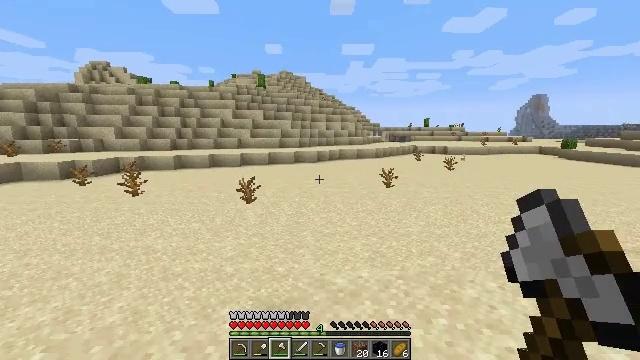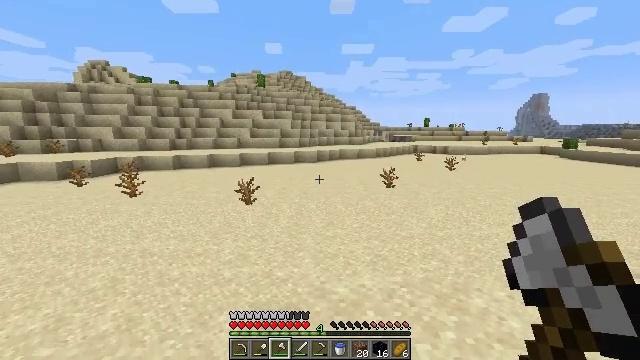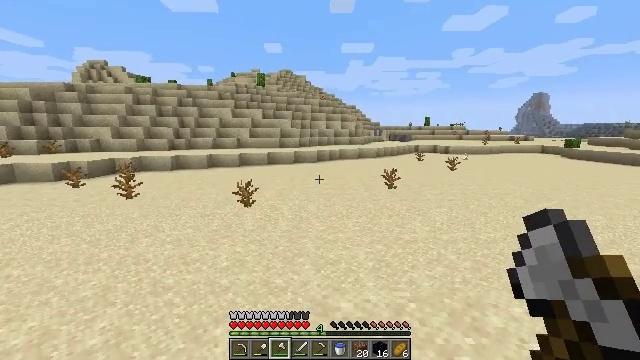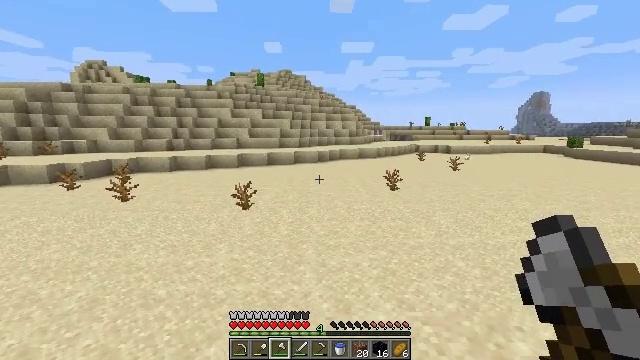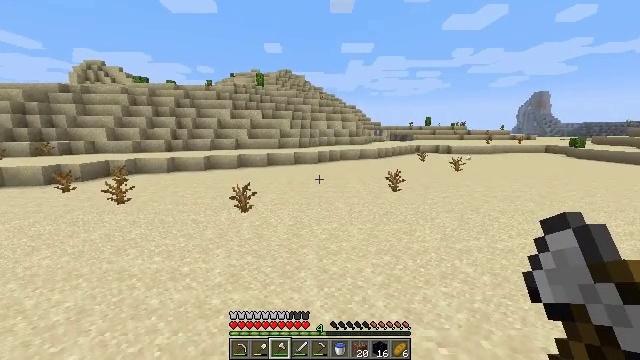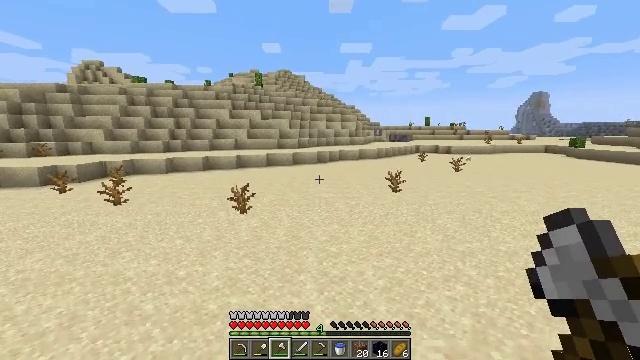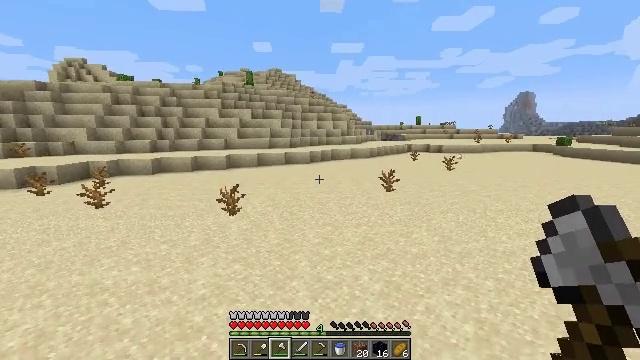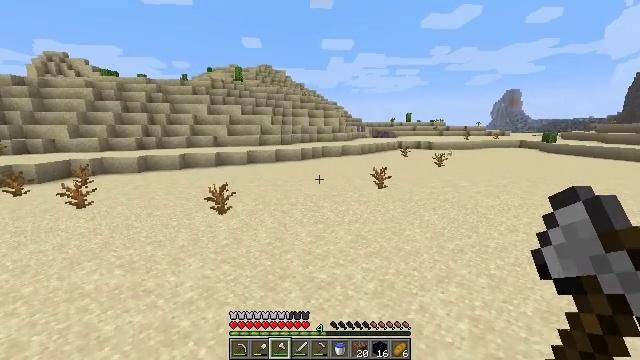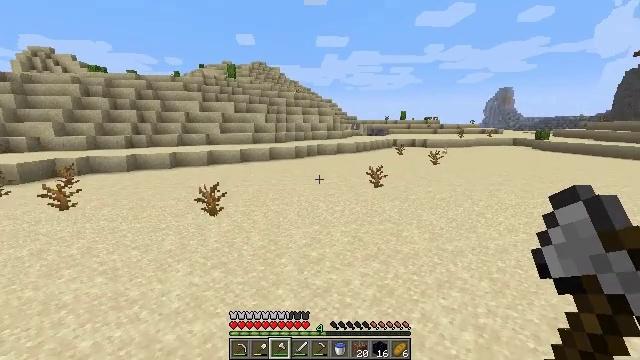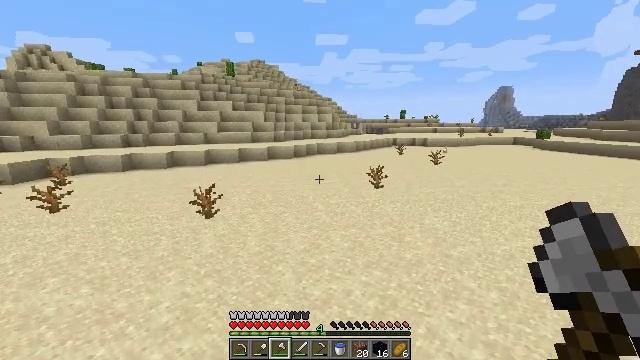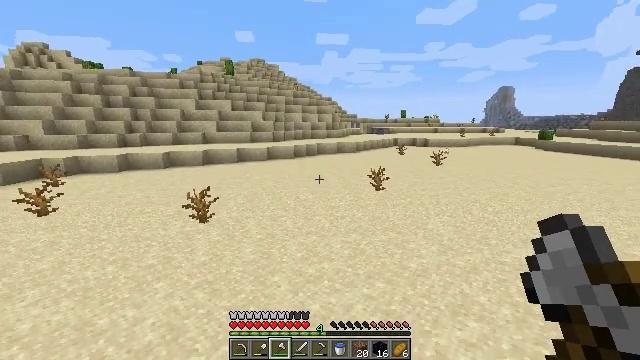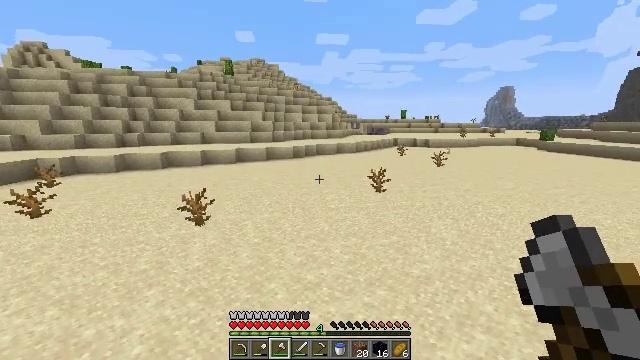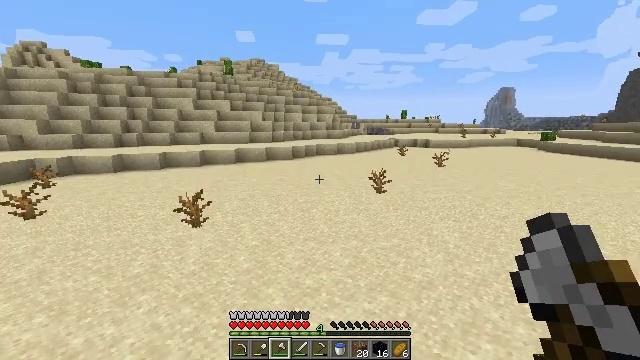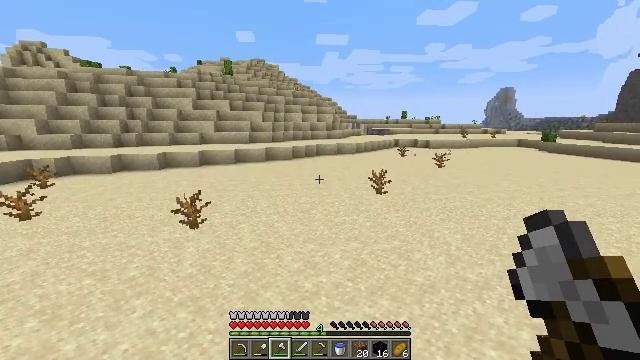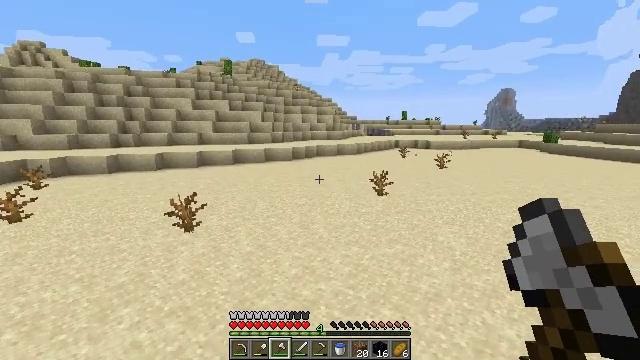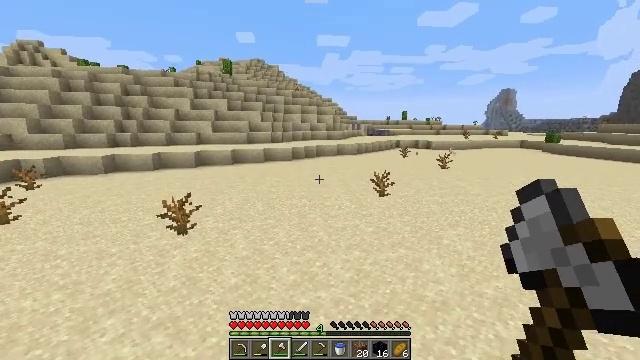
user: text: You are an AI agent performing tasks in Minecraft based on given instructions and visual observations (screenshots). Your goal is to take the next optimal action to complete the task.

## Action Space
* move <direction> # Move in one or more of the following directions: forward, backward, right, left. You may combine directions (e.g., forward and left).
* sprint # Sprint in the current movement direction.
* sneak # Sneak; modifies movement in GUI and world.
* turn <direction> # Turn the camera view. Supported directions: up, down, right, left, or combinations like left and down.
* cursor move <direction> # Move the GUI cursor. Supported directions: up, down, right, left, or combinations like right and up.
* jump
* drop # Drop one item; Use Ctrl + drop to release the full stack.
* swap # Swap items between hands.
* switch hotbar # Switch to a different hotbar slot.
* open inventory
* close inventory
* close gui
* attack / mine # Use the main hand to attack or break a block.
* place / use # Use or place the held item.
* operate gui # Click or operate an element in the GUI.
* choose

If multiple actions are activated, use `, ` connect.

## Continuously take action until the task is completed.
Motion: motion action
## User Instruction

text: Combat the rabbit.
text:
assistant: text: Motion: move forward
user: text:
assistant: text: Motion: move forward
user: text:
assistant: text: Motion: move forward
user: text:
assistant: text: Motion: move forward
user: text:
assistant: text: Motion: move forward
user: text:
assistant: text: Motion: move forward, turn right
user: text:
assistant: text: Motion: move forward, turn right
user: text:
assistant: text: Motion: move forward, turn right
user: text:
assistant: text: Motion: move forward
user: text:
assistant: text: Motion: move forward
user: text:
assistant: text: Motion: move forward
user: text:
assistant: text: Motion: move forward
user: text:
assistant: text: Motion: move forward
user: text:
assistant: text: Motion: move forward
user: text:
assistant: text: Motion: move forward
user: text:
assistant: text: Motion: move forward
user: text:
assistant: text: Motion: move forward
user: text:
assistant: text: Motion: move forward
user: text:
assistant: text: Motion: move forward
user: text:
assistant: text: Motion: move forward, turn right
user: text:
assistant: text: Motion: move forward, turn right
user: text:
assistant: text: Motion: move forward, turn right
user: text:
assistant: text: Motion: move forward, sprint, turn right
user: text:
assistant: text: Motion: move forward, sprint
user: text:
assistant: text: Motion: move forward, sprint
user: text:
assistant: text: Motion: move forward, sprint
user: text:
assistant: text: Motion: move forward, sprint
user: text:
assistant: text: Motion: move forward, sprint
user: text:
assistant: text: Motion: move forward, sprint
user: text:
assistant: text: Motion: move forward, sprint